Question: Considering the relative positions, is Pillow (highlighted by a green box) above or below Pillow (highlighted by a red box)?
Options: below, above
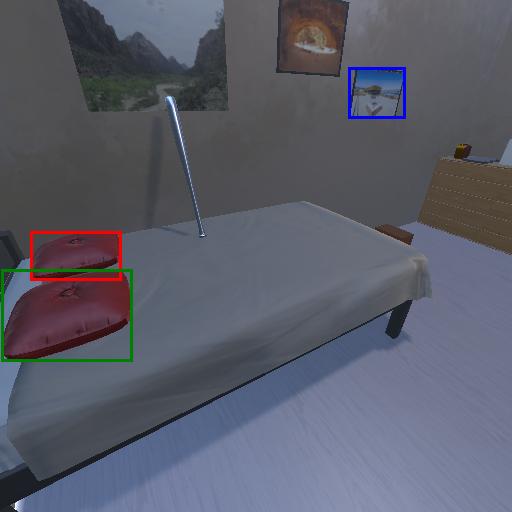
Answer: below